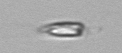
Label: Chrysochromulina